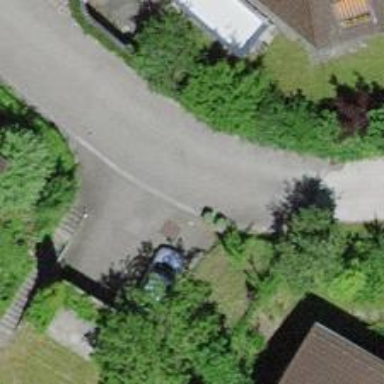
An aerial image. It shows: Residential road with asphalt surface and no sidewalk.